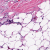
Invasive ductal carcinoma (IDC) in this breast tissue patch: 1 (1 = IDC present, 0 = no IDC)